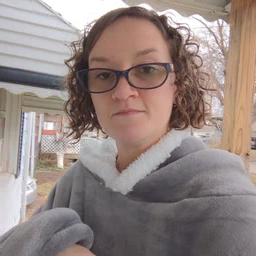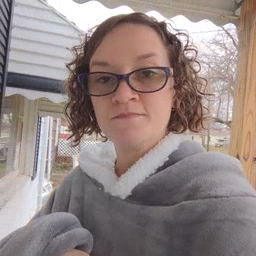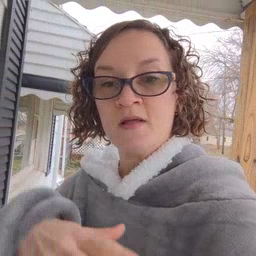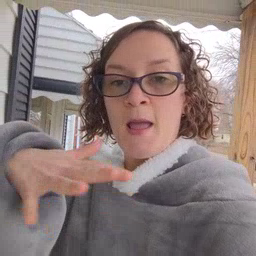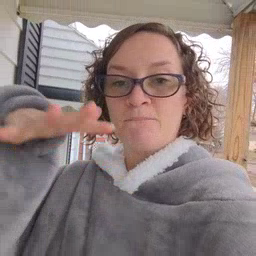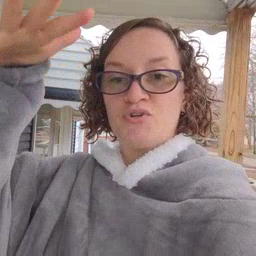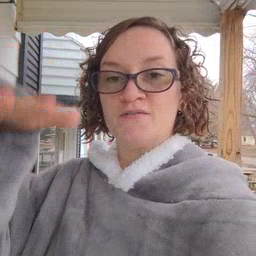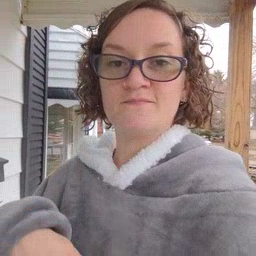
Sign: helicopter